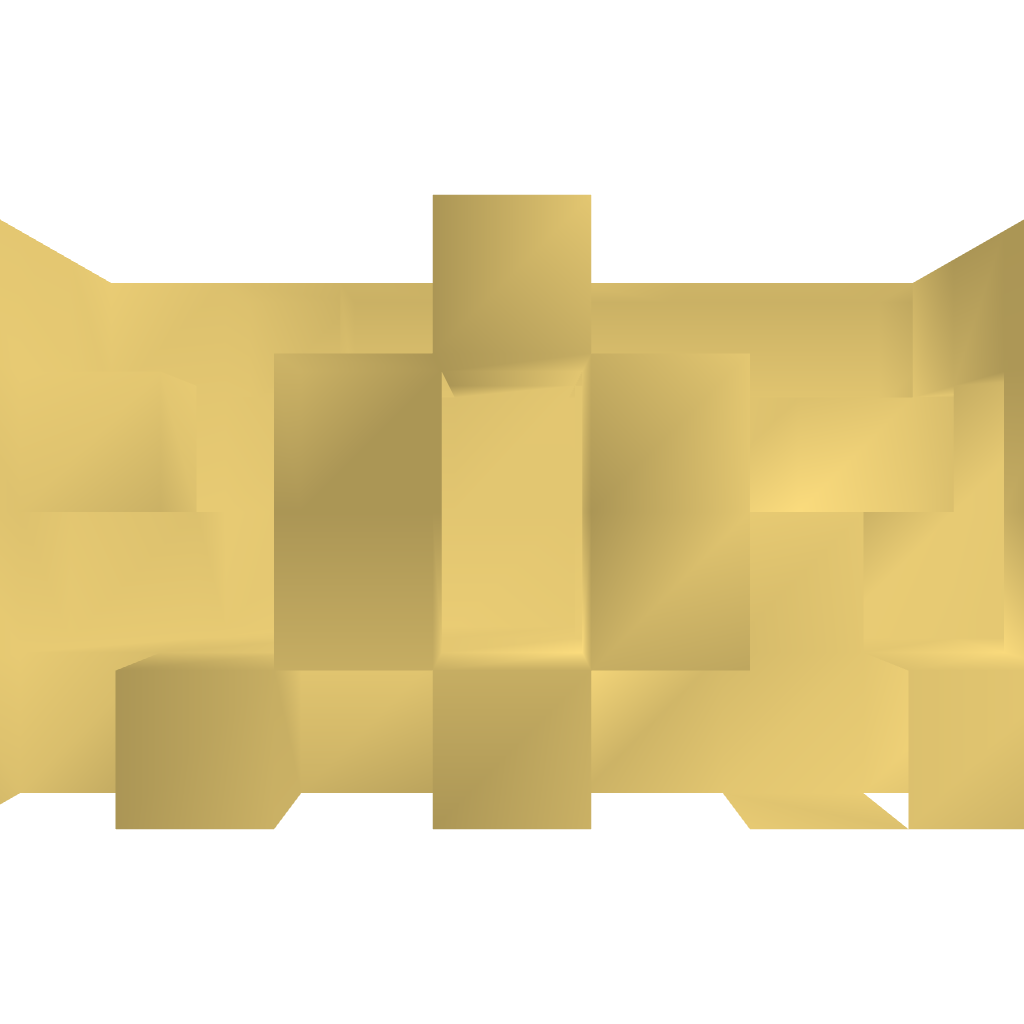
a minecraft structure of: completely hidden redstone door bad low quality